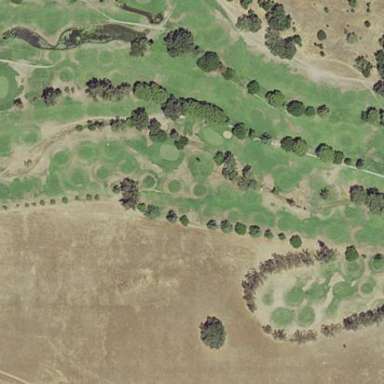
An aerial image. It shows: Golf course.